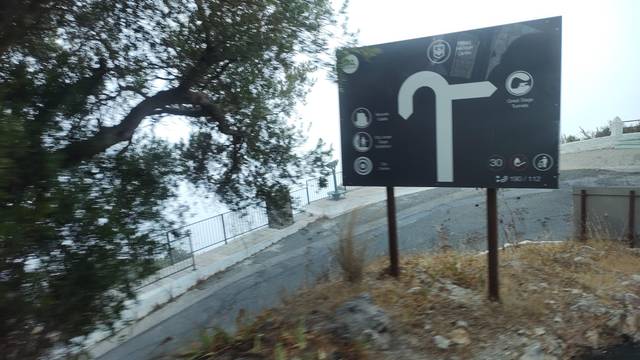
Region: Spain
Coordinates: 36.145, -5.348